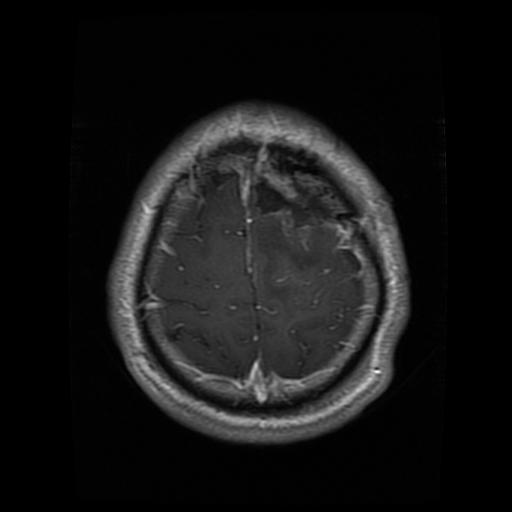
Label: glioma